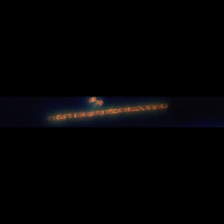
Taxon: Chaetoceros
Group: Diatoms